問題: 一辺の長さが1㎝の正六角形ABCDEFがあります。辺CD上に点Pをとり、辺EF上に点Qをとるとき、AP+PQ+QAとしてありうる最小の長さは何㎝ですか？
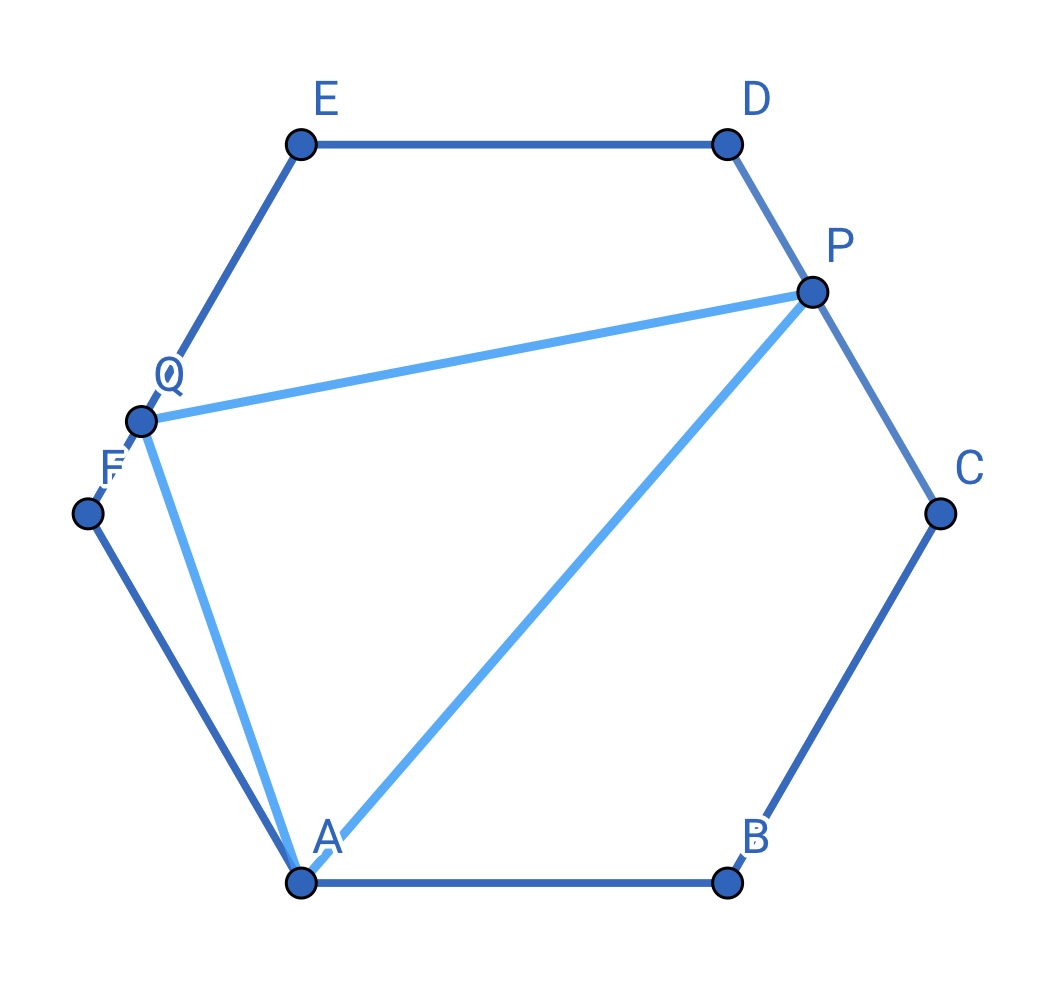
解答: 直線CDに対して六角形ABCDEFと対称な図形を六角形A'B'CDE'F'とし、直線E'F'に対して六角形A'B'CDE'F'と対称な図形を六角形A''B''C'D'E'F'とします。また、直線CDに対して点Qと対称な点を点Q'とします。このときPQ=PQ'、QA=Q'A'=Q'A''なので、AP+PQ+QAの最小値は線分AA''の長さと等しいです。点A''から直線ABへ下ろした垂線の足を点Hとすると、AH=3、A''H=2√3なので、求める長さは√21㎝です。
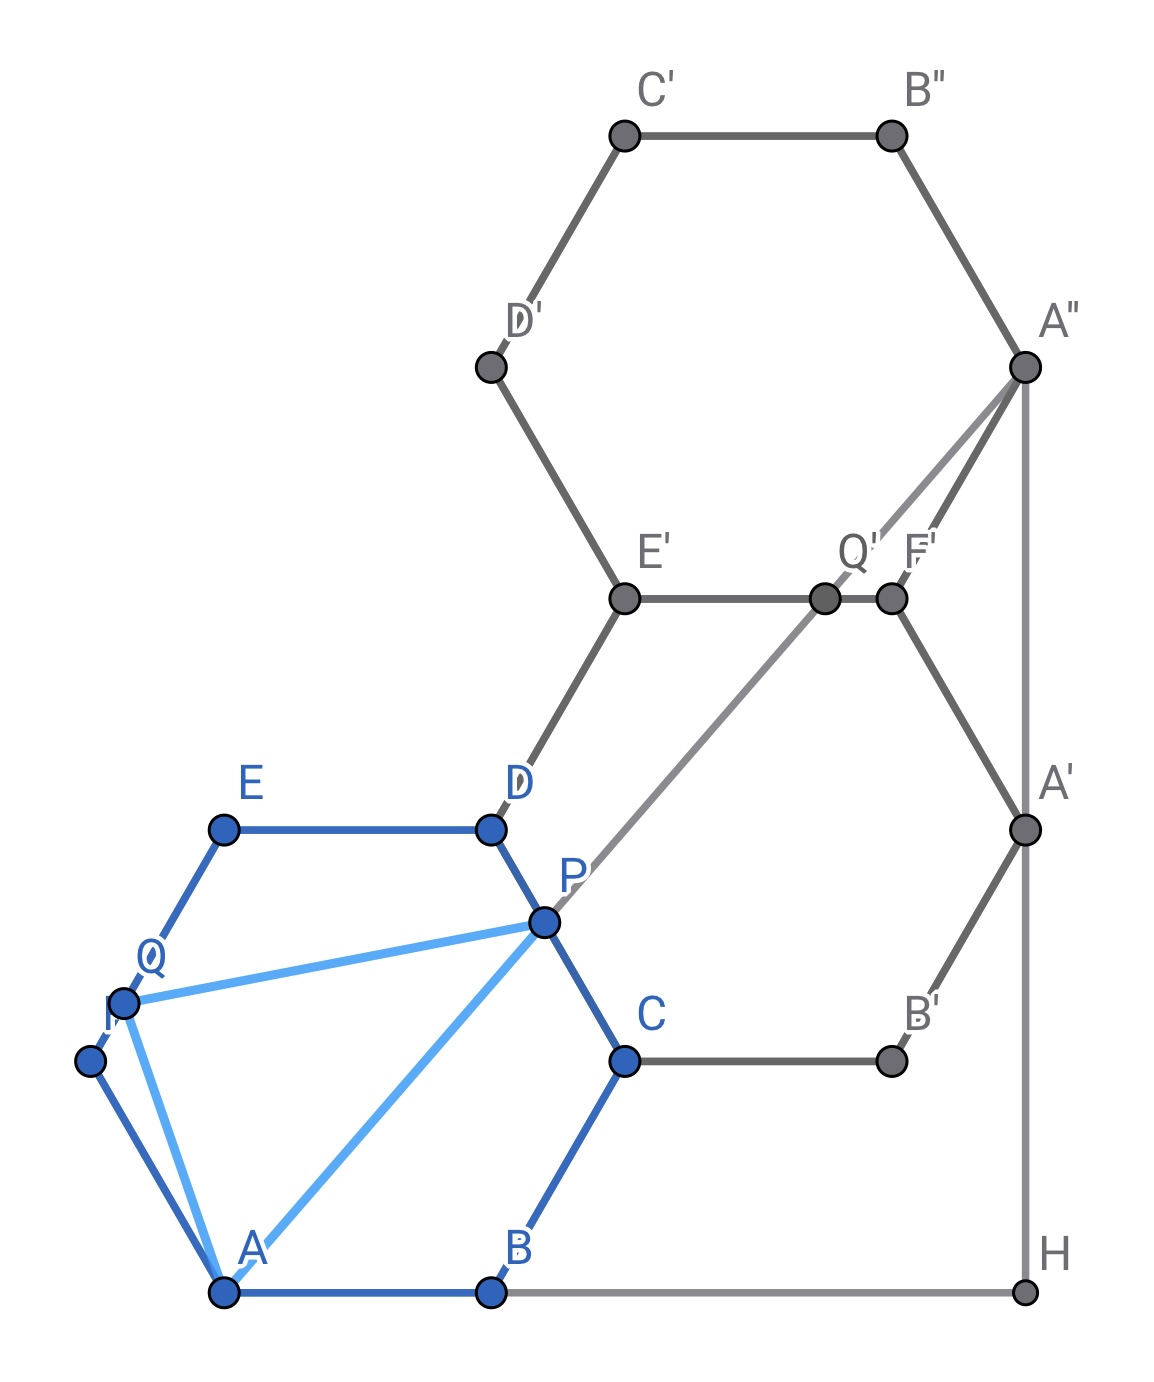
答え: √21㎝
タグ: 合同